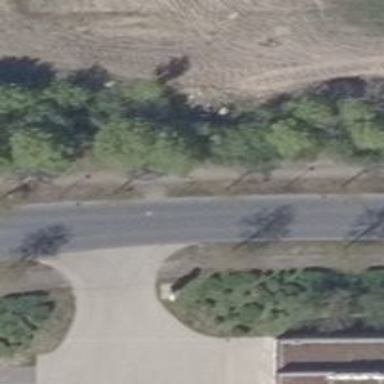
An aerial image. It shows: Footway that also serves as cycleway.